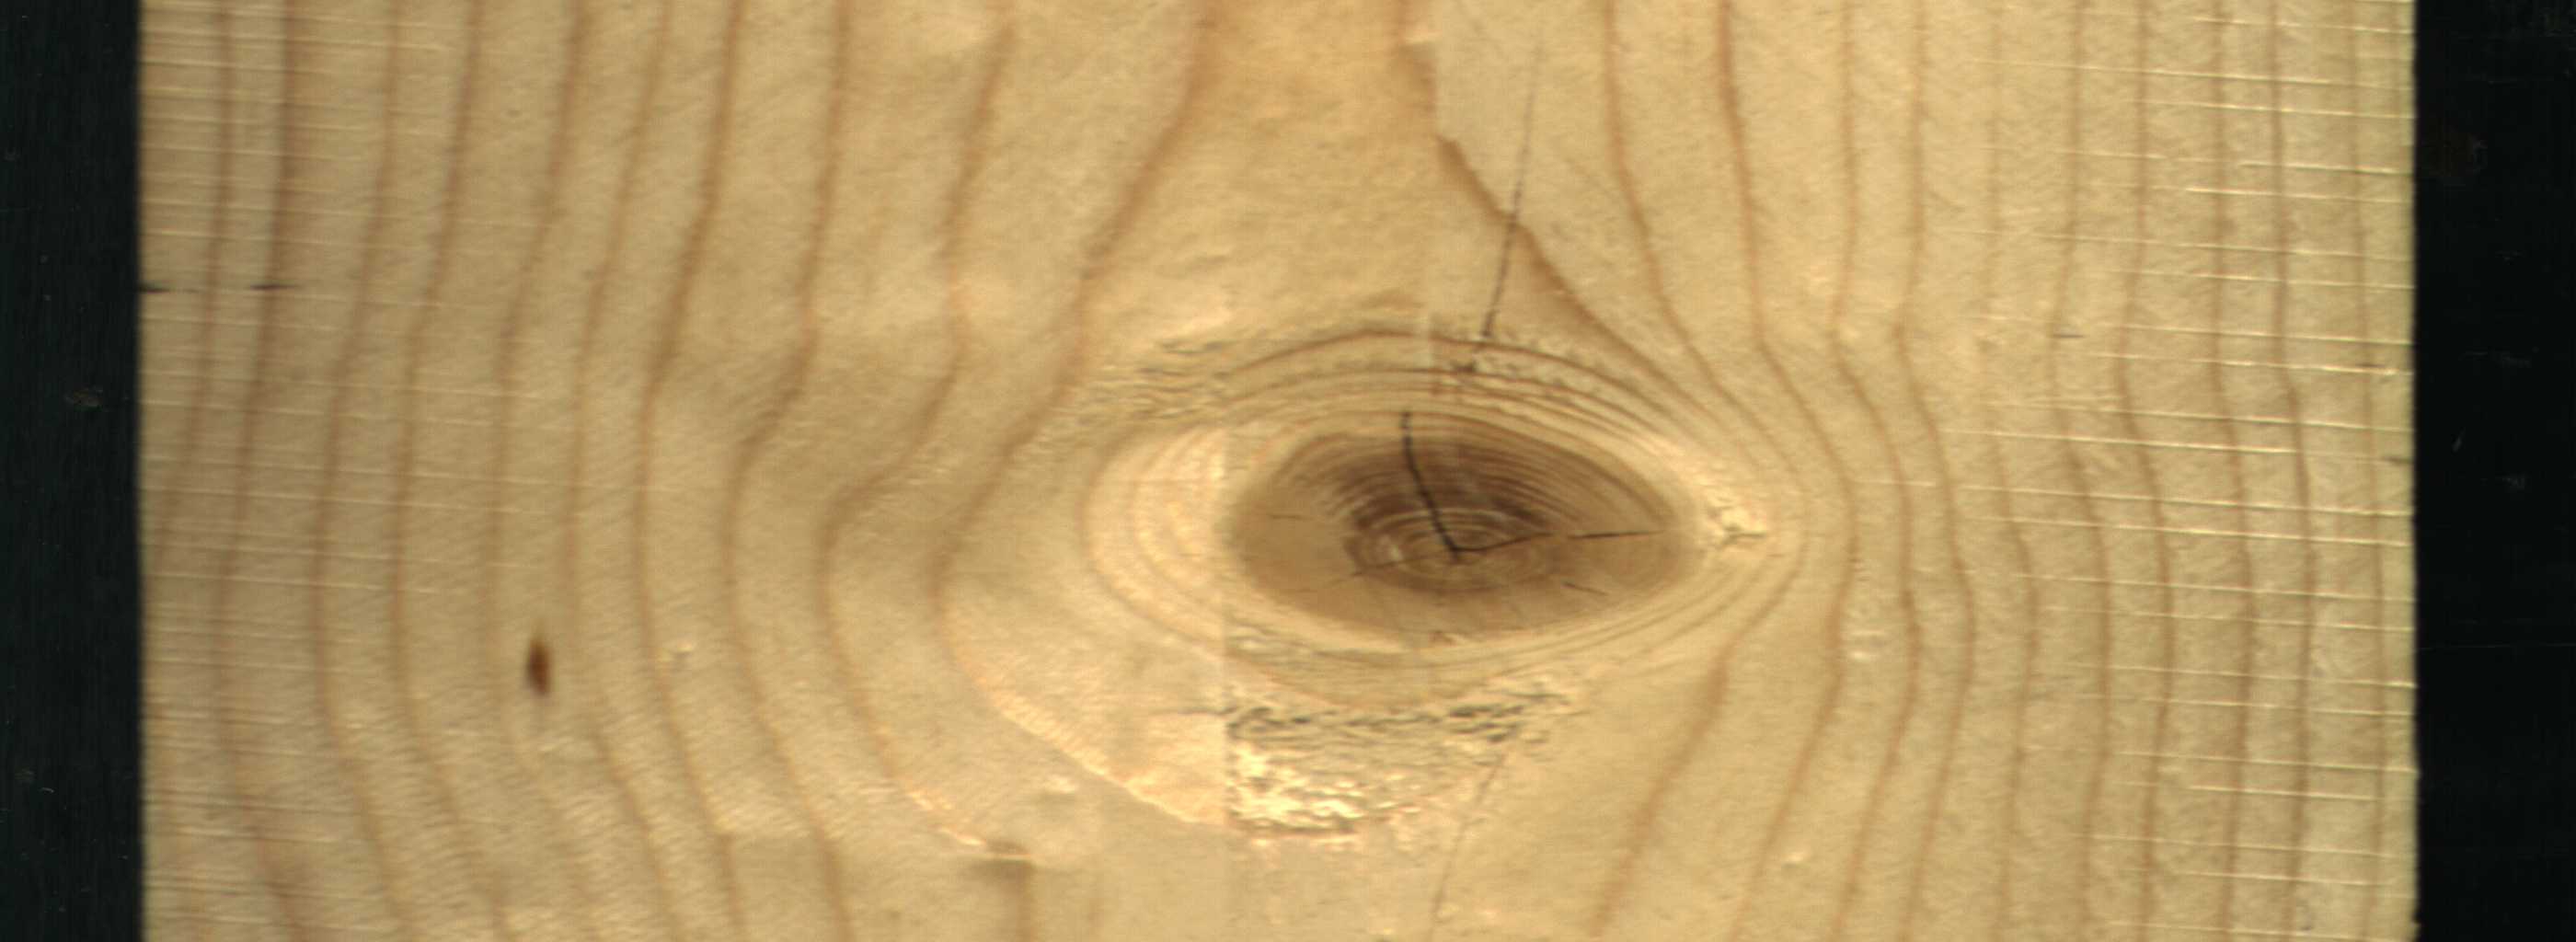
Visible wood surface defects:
resin
Crack
knot_with_crack